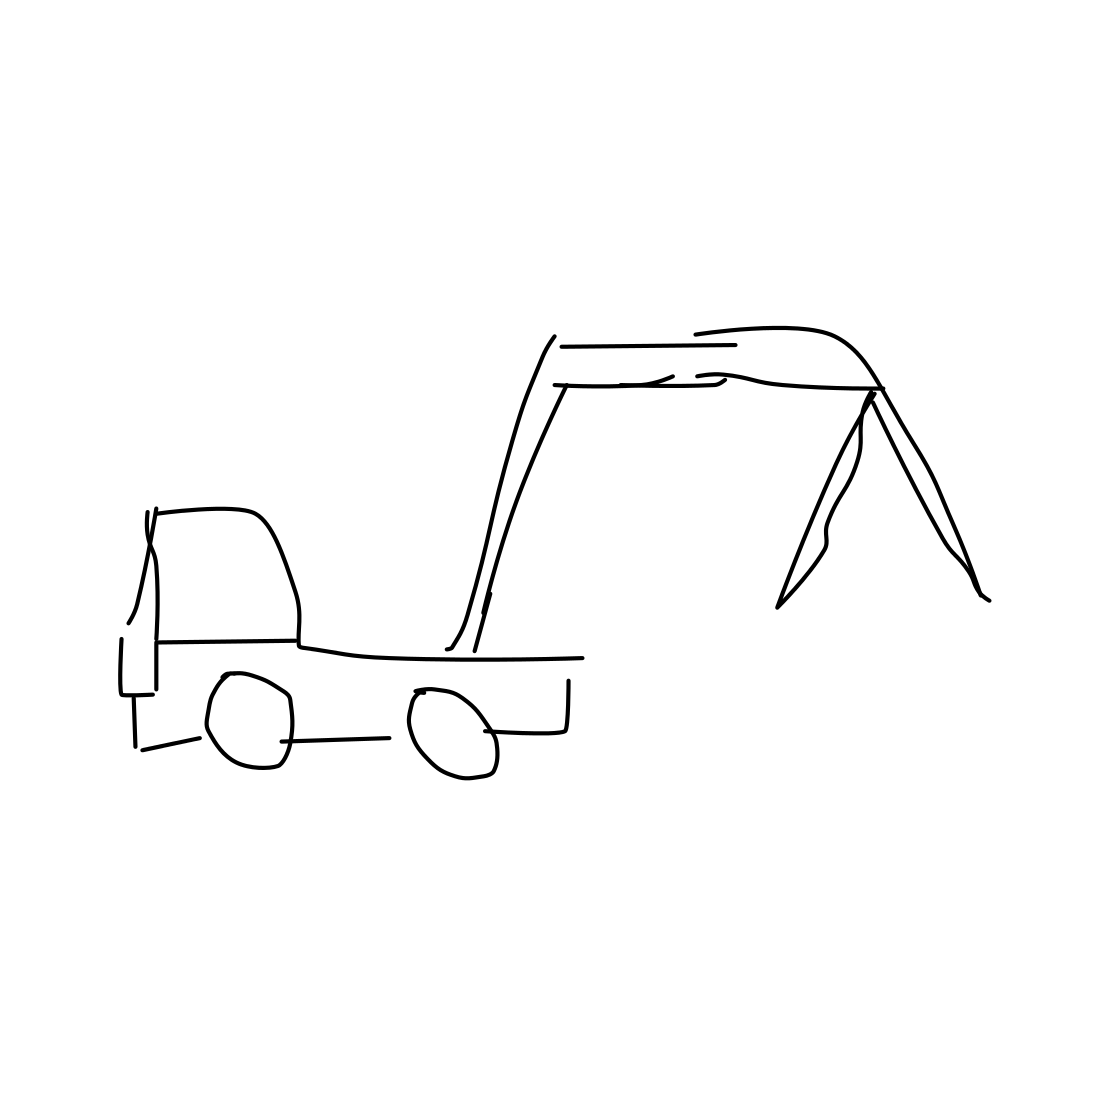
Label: crane (machine)